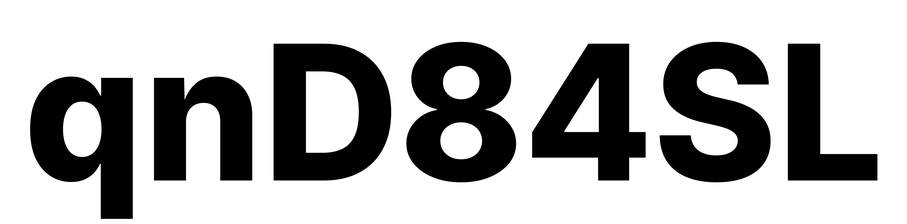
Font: Inter_ExtraBold